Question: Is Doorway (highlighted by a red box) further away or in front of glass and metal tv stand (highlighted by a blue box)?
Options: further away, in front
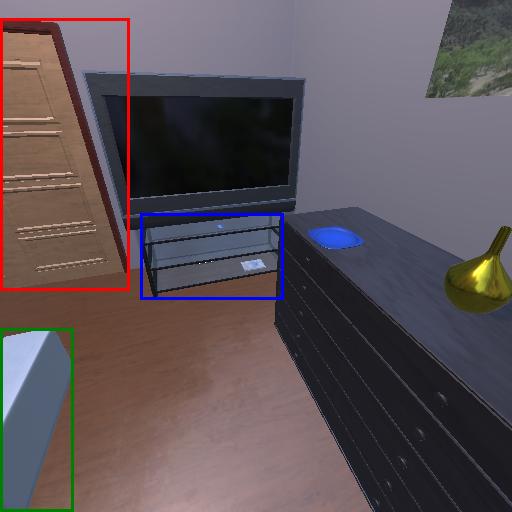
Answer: further away